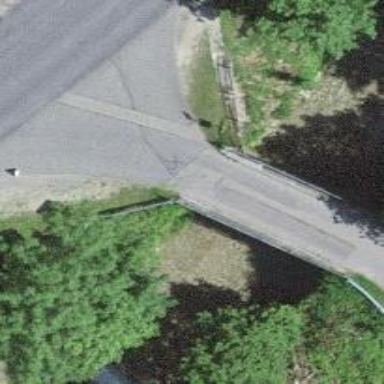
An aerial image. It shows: Service road with asphalt surface on bridge. The tracktype is graded as grade1.